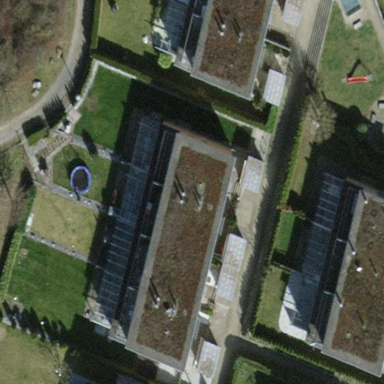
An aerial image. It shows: Flat roof terrace building.